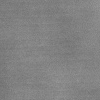
Atmospheric dust classification: dusty